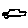
Label: car